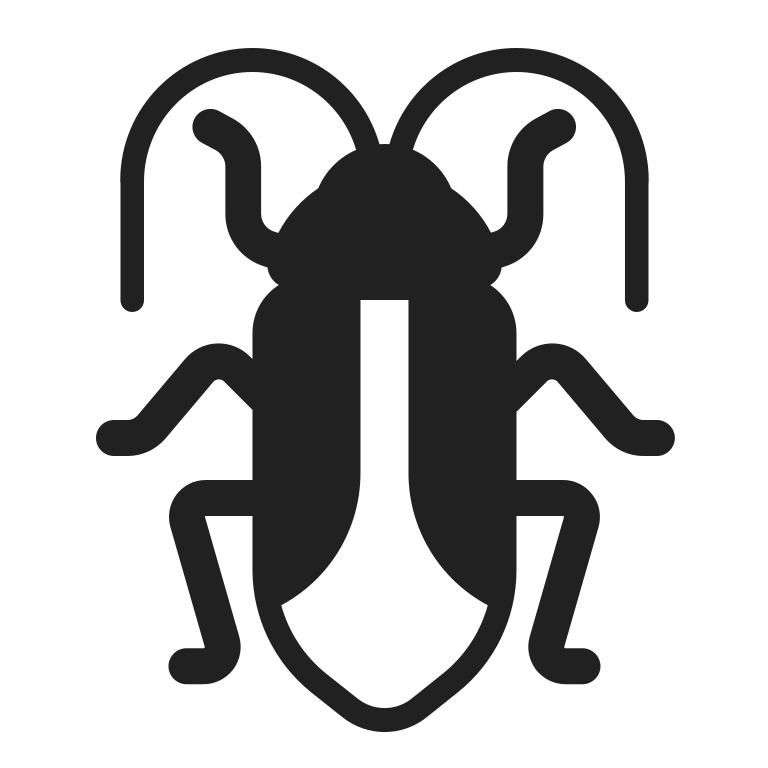
cockroach high contrast